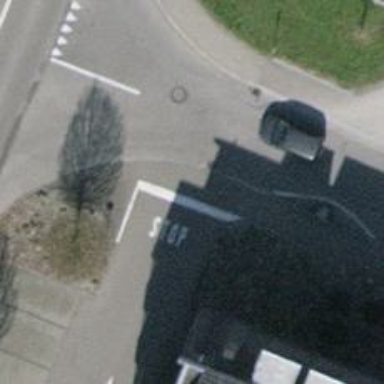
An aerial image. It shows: Stop road.